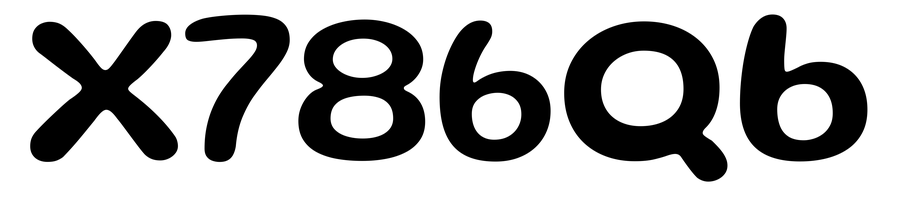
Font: Gluten_Medium